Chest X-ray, PA view. Patient: 47 years old, sex F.
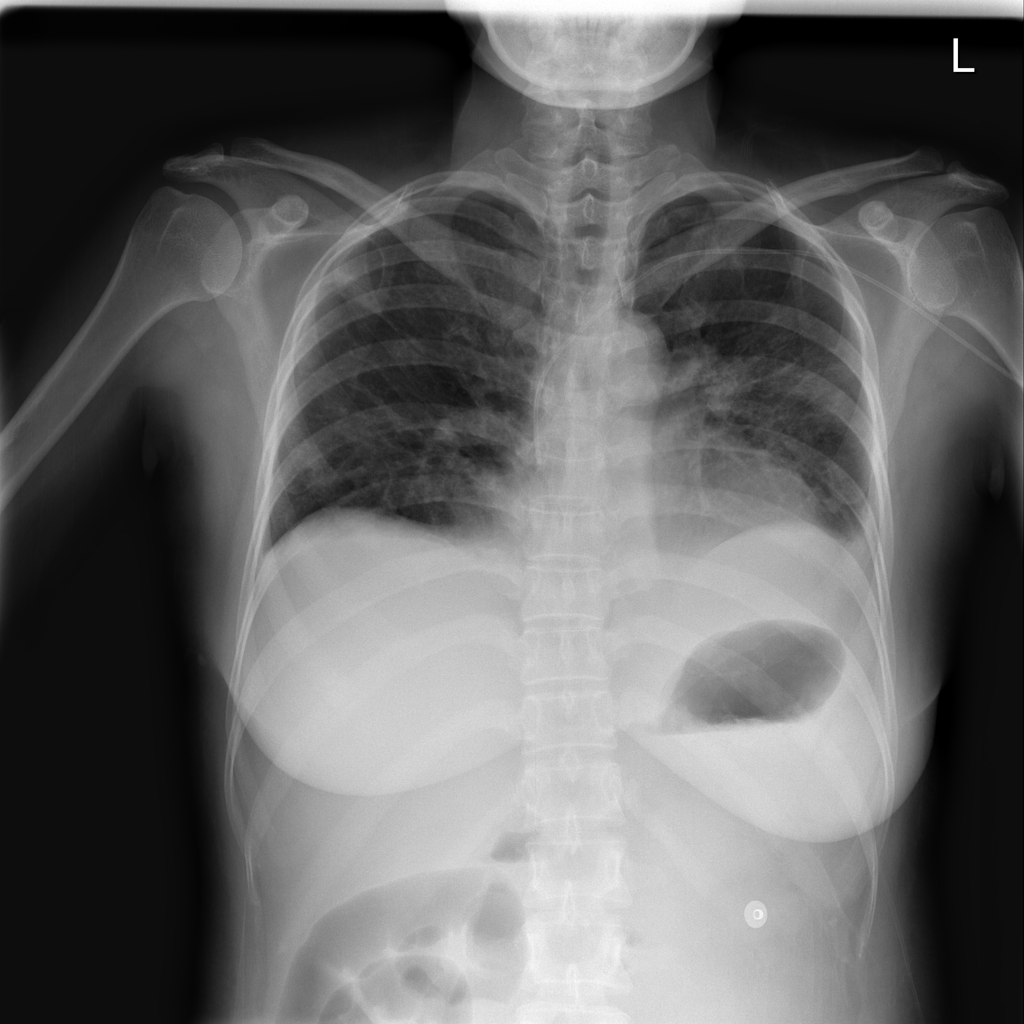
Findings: Atelectasis, Effusion, Infiltration